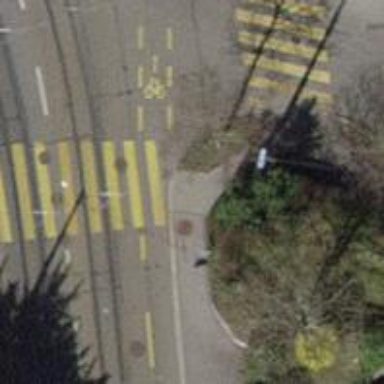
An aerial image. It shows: Kerb barrier.